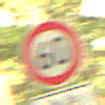
Verkehrszeichen: Geschwindigkeit60
Zusatzzeichen unten: ZeitangabenMitBeschraenkungAufWochentage9
Umgebung: Outdoor, Nature
Tageszeit: Midday
Wetter: PartlyCloudy
Licht: Natural
Jahreszeit: NotSpecified
Kontrast: LowContrast